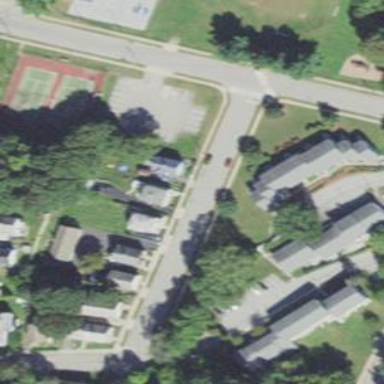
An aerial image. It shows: Residential driveway.